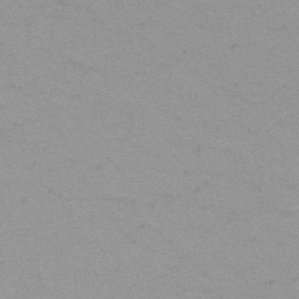
Label: frost